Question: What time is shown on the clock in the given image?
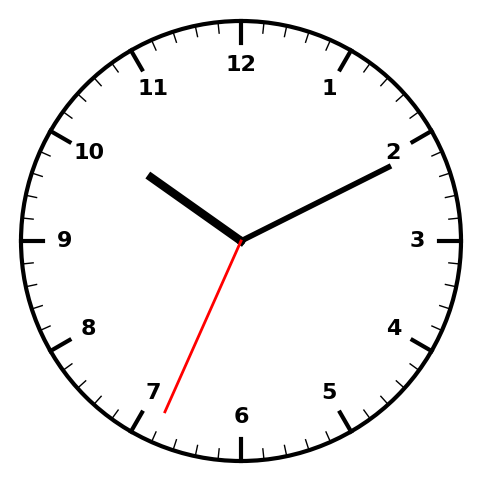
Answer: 10:10:34